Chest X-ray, PA view. Patient: 47 years old, sex M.
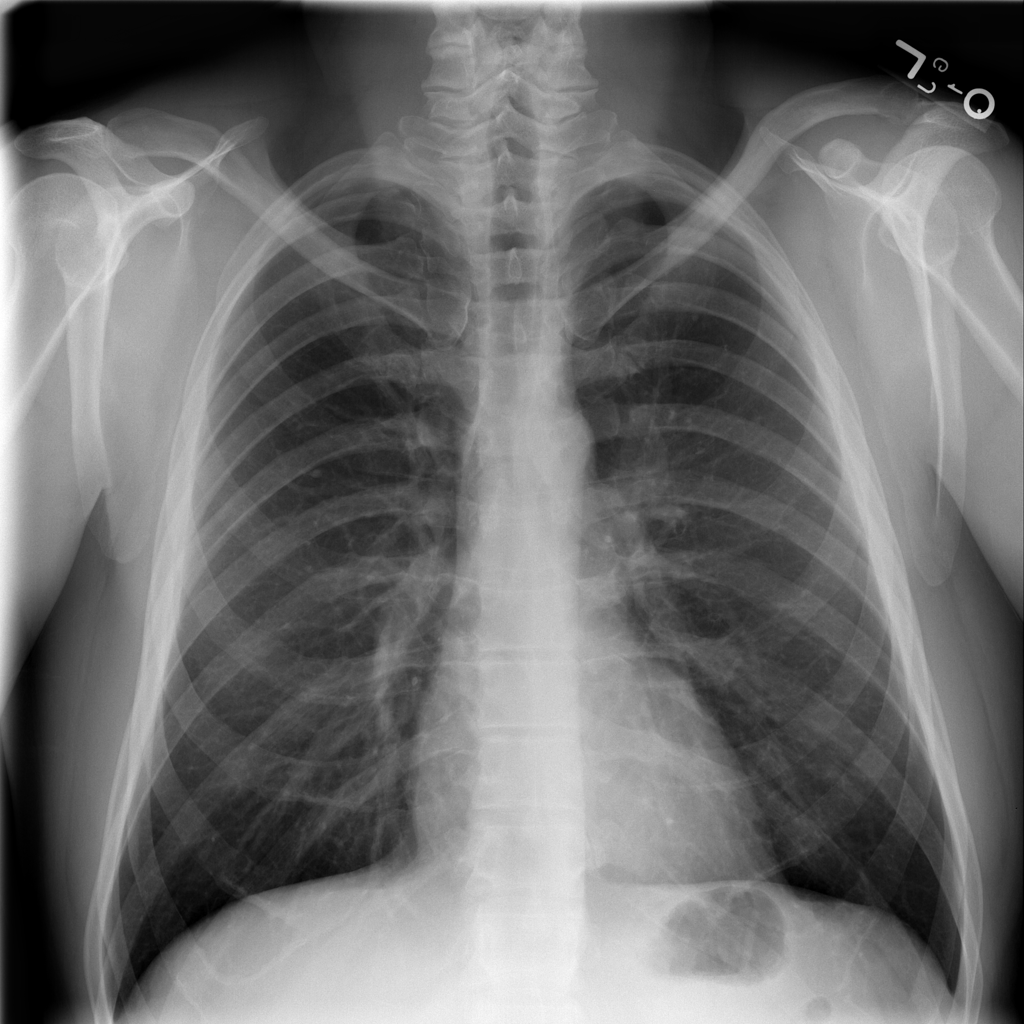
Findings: No Finding